Aerial crown-view tile of a tropical tree (Barro Colorado Island, Panama), acquired 20240716:
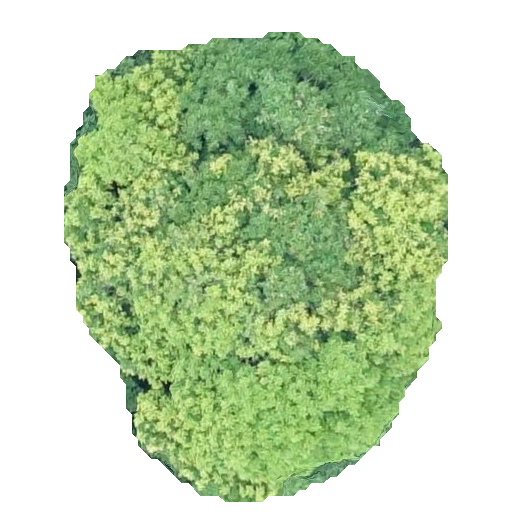
Species: Astronium graveolens
GBIF accepted scientific name: Astronium graveolens
Crown area: 217.121 m²